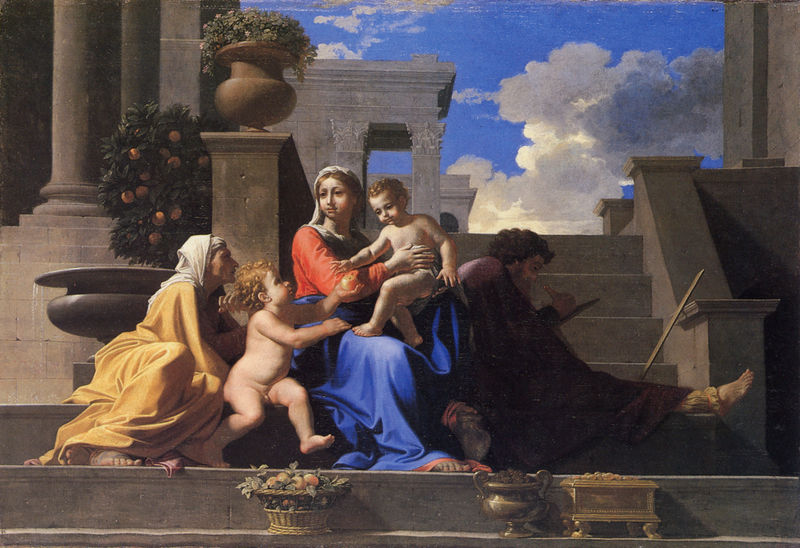
Titel: La Sainte Famille à l'escalier, Die heilige Familie auf der Treppe
Künstler: Nicolas Poussin
Standort: Cleveland (Ohio)
Institution: The Cleveland Museum of Art
Schlagwörter: baum, blau, blätter, gemälde, gruppe, himmel, mann, nackt, schatten, umhang, weiß, wolken, frauen, gelb, grün, menschen, sitzen, stadt, blumen, braun, bunt, finger, frankreich, frau, grau, kleid, licht, marmor, orange, pfeiler, säule, säulen, blüten, dame, gebäude, obst, rot, schleier, tuch, wolke, beige, haube, malerei, versammlung, bart, blond, wand, architektur, bluse, falten, halten, inkarnat, johannes, kleidung, schale, sockel, stein, täufer, hände, schauen, öl, brüstung, busch, sträucher, gewand, gold, kelch, mantel, sitzend, familie, gewänder, kind, klassizismus, mutter, pflanzen, locken, brunnen, kinder, stock, amphore, engel, frucht, früchte, henkel, putto, stilleben, trauben, vase, apfel, bäumchen, kübel, orangen, orangenbaum, pflanzkübel, blumenvase, perspektive, stab, knaben, farben, mauer, baby, rast, füsse, pilaster, treppe, treppen, kopftuch, glanz, lesen, mimik, korb, sitzgruppe, geländer, stufe, stufen, plinthe, allein, knie, zehen, flucht, barfuss, penis, fugen, italie, ruine, truhe, messing, antike, knabe, buch, burg, durchblick, dose, gefäss, gemalt, religion, amme, geld, mauerwerk, geben, becken, jungfrau, leinwand, kiste, gestik, reichen, allegorie, stift, kapitell, besuch, sandale, zeichnen, christus, jesus, pieta, untersicht, schreiben, ionisch, portikus, antik, griechenland, diagonale, poussin, kin, lokalfarben, tempel, elisabeth, mittelpunkt, basis, dorisch, konkav, konvex, pokal, schreiber, anbeten, körbchen, peintre, griffel, speckig, putten, maria, korinthisch, madonna, schtten, klassik, früchtekorb, schaft, putti, obstkorb, zitronen, kästchen, zeichner, grossmutter, blumenkorb, anna, heimsuchung, rafael, josef, joseph, kapitel, armor, bauwerk, tempelfront, michelangelo, enfant, marie, mère, säulenordnung, ordnung, steinquader, gesimse, heilige familie, jesuskind, johannes der täufer, korinthische ordnung, senkrechte, geschenke, katholisch, statisch, gaben, evangelist, christuskind, blue, krater, dieu, christusknabe, hochschauen, jesusknabe, sainte, hl familie, quadro riportato, schtulle, waagerechte, attische basis, heimsuchung mariens, hinhalten, johannes evangelista, koftuch, kästechen, ledend, ornagen, ornagenbäumchen, rgelb, sainte famille, schreiberling, schwarzocker, sutzgruppe, trempelfront, tuhe, marai, renaissance, sky, woman, backt, ancien, fruit, pfirsichbaum, yellow, trees, treppefrau, schatzkästchen, stairs, kids, enfan